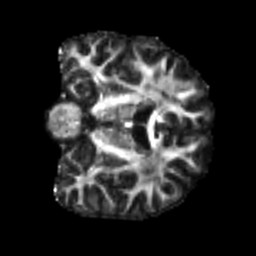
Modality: FA
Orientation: coronal
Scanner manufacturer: siemens
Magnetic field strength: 3 T
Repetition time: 4 s
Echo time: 0.0594 s